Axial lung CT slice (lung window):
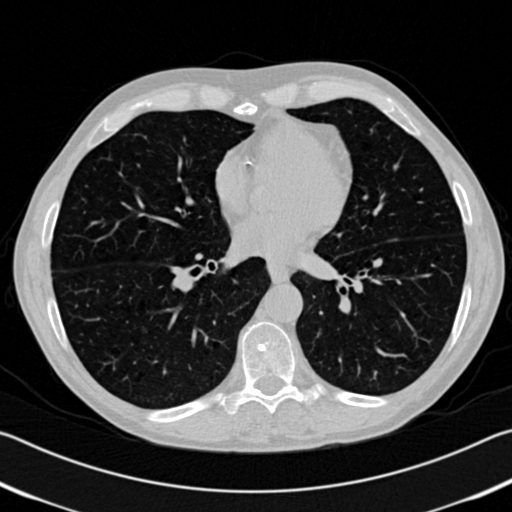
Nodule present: no